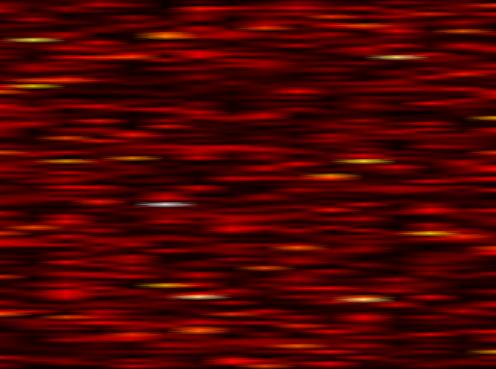
Label: FOFDM